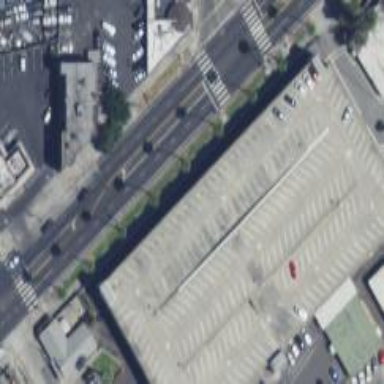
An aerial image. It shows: Multi-storey parking building.